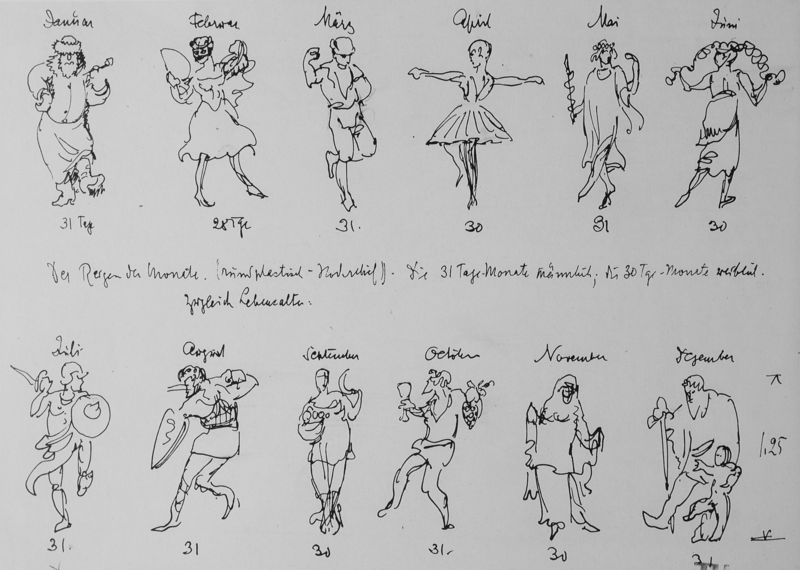
Titel: Detailstudien zum Haus Adelsberger, Sigenastr. 4, Nürnberg
Künstler: Theodor Fischer
Standort: Nürnberg.
Institution: Haus Adelsberger
Schlagwörter: feder, kampf, kämpfer, mann, frauen, menschen, bewegung, damen, frau, männer, schwarz, skizze, zeichnung, dame, tanz, kleidung, gesten, gehen, figur, kostüm, mantel, personen, musiker, person, tanzen, theater, tänzerin, krug, trauben, schnell, schrift, ballerina, ballet, ballett, studie, ernte, grafik, graphik, linien, figuren, französisch, lanze, wein, zahlen, ziffern, deutsch, posen, schild, tusche, mond, beruf, burg, sternbild, text, uniform, soldat, waffe, beschriftung, zille, bleistift, entwurf, rüstung, charakter, namen, jahr, studien, römer, zahl, bacchus, rollen, krieger, kostüme, oktober, september, zeit, register, reigen, schauspieler, skizzen, jahreszeit, allegorien, mars, monat, mai, personifizierung, feen, tänzer, zwölf, august, juli, körperhaltung, zeichnungen, figurinen, januar, länge, handschriftlich, kalender, personifikationen, dezember, sinnbilder, darstellungen, slizze, november, trauebn, april, berufe, bühnenfiguren, dezembe', februar, juni, körperhaltungen, monate, monatsdarstellungen, märz, septeber, tage, tagesangaben, sichelmond, tanzend, figutr, sternbilder, verhalten, 31, rüsung, 12 monate, septemg, 1,25, februa, i see dancers in difrrent movements, i see combats in diffrent positions, i see littel kid, all of them mde in scatches